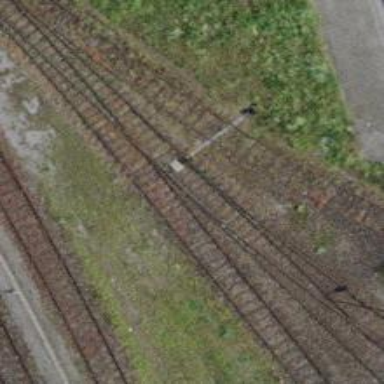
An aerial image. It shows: Railway switch.